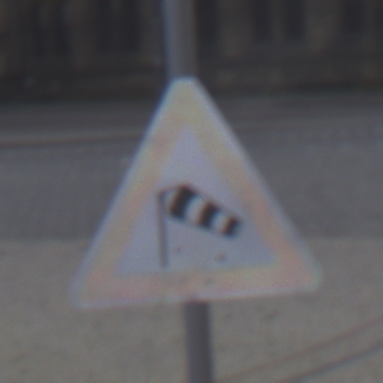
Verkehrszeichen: SeitenwindVonLinks
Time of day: MorningAfternoon
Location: Outdoor (Urban)
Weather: PartlyCloudy
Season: NotSpecified
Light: Natural